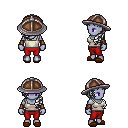
a pixel art fantasy rpg character, female body template, dark elf, purple skin, white pirate shirt, red pants, white left-swept hairstyle, chain helm, leather bracers, brown slippers, four views (front, back, left, right), 2x2 character sprite sheet, small pixel art, hard edges, no anti-aliasing